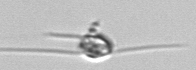
Label: Chaetoceros_danicus